Question: On my website I'm using the Facebook SDK to open a send-dialog (as <URL> with the following code:
'''
FB.ui({
method: 'send',
link: 'http://www.nytimes.com/interactive/2015/04/15/travel/europe-favorite-streets.html',
});
'''
This works fine, except for the fact that it opens in a pop-up which is blocked by my browser. On another website I saw that they open the dialog in some sort of pop-over (see image below).
Does anybody know how I can open the FB send-dialog in a pop-over like in the image below? All tips are welcome!

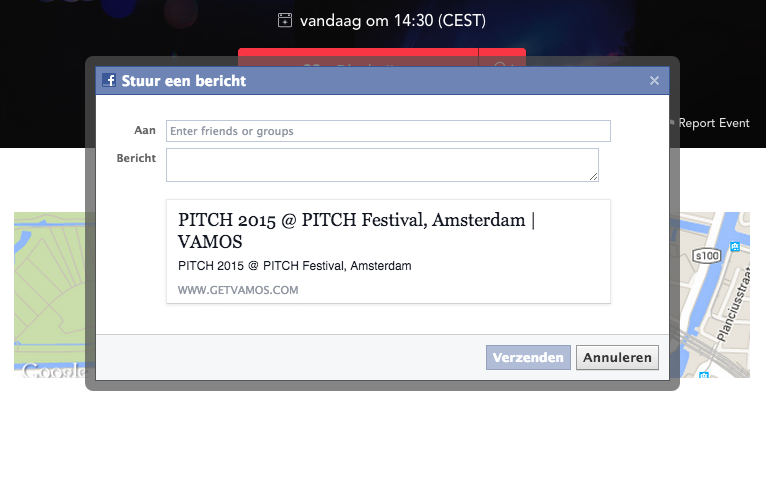
Answer: Turns out that it doesn't work in a pop-over because I don't use the FB-SDK for a login (I implemented the FB-login through my server). So I just need to reimplement my login so that it uses the Facebook-SDK for logging in.
Thanks for all the suggestions!